Question: I am designing a simple timer application, but I've got some troubles with playing sound.
Here is my code
'''
public class Timer {
private static int time = 0;
public static void main(String[] args) {
Scanner scanner = new Scanner(System.in);
System.out.println("Type the values");
System.out.print("Hours : ");
int hours = scanner.nextInt();
System.out.print("Minutes : ");
int minutes = scanner.nextInt();
System.out.print("Seconds : ");
int seconds = scanner.nextInt();
time = hours * 3600 + minutes * 60 + seconds;
new Thread() {
@Override
public void run() {
try {
while (time != 0) {
time--;
sleep(1000);
}
System.out.println("Time elapsed");
URL url = Timer.class.getResource("Timer.wav");
AudioInputStream audioIn = AudioSystem.getAudioInputStream(url);
Clip clip = AudioSystem.getClip();
clip.open(audioIn);
clip.start();
} catch (InterruptedException | UnsupportedAudioFileException | IOException | LineUnavailableException e) {
e.printStackTrace();
}
}
}.start();
System.out.println("Timer started");
}
}
'''
And here is my project structure.

Now the problem is that application does not give me any exception, though it does not play the sound. What's wrong?
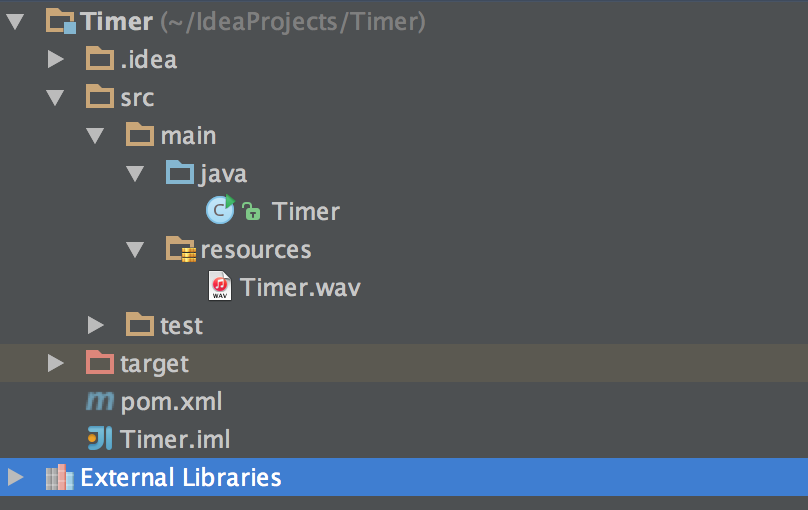
Answer: This is actually a multi-threading issue.
The problem is that you start the clip, but then terminate your program without giving it a chance to play to it's end. The 'Clip.start()' method is not a blocking operation, which means it does not wait, but rather starts a new daemon thread to play the sound, a daemon thread which is killed once the program exits the 'main' method.
Here is a code example from my <URL>' to let it play.
'''
import java.io.File;
import java.io.IOException;
import javax.sound.sampled.AudioFormat;
import javax.sound.sampled.AudioInputStream;
import javax.sound.sampled.AudioSystem;
import javax.sound.sampled.Clip;
import javax.sound.sampled.LineUnavailableException;
import javax.sound.sampled.UnsupportedAudioFileException;
public class PlaySound {
private static boolean tryToInterruptSound = false;
private static long mainTimeOut = 3000;
private static long startTime = System.currentTimeMillis();
public static synchronized Thread playSound(final File file) {
Thread soundThread = new Thread() {
@Override
public void run() {
try{
Clip clip = null;
AudioInputStream inputStream = null;
clip = AudioSystem.getClip();
inputStream = AudioSystem.getAudioInputStream(file);
AudioFormat format = inputStream.getFormat();
long audioFileLength = file.length();
int frameSize = format.getFrameSize();
float frameRate = format.getFrameRate();
long durationInMiliSeconds =
(long) (((float)audioFileLength / (frameSize * frameRate)) * 1000);
clip.open(inputStream);
clip.start();
System.out.println("" + (System.currentTimeMillis() - startTime) + ": sound started playing!");
Thread.sleep(durationInMiliSeconds);
while (true) {
if (!clip.isActive()) {
System.out.println("" + (System.currentTimeMillis() - startTime) + ": sound got to it's end!");
break;
}
long fPos = (long)(clip.getMicrosecondPosition() / 1000);
long left = durationInMiliSeconds - fPos;
System.out.println("" + (System.currentTimeMillis() - startTime) + ": time left: " + left);
if (left > 0) Thread.sleep(left);
}
clip.stop();
System.out.println("" + (System.currentTimeMillis() - startTime) + ": sound stoped");
clip.close();
inputStream.close();
} catch (LineUnavailableException e) {
e.printStackTrace();
} catch (UnsupportedAudioFileException e) {
e.printStackTrace();
} catch (IOException e) {
e.printStackTrace();
} catch (InterruptedException e) {
System.out.println("" + (System.currentTimeMillis() - startTime) + ": sound interrupted while playing.");
}
}
};
soundThread.setDaemon(true);
soundThread.start();
return soundThread;
}
public static void main(String[] args) {
Thread soundThread = playSound(new File("C:\Booboo.wav"));
System.out.println("" + (System.currentTimeMillis() - startTime) + ": playSound returned, keep running the code");
try {
Thread.sleep(mainTimeOut );
} catch (InterruptedException e) {
e.printStackTrace();
}
if (tryToInterruptSound) {
try {
soundThread.interrupt();
Thread.sleep(1);
// Sleep in order to let the interruption handling end before
// exiting the program (else the interruption could be handled
// after the main thread ends!).
} catch (Exception e) {
e.printStackTrace();
}
}
System.out.println("" + (System.currentTimeMillis() - startTime) + ": End of main thread; exiting program " +
(soundThread.isAlive() ? "killing the sound deamon thread" : ""));
}
}
'''